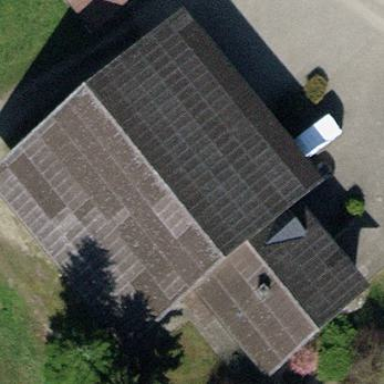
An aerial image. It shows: Gabled roof on farm auxiliary building.